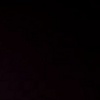
Label: space